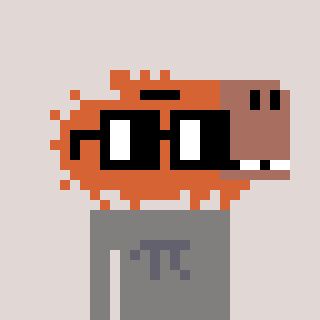
a pixel art character with square black glasses, a capybara-shaped head and a bluegrey-colored body on a warm background